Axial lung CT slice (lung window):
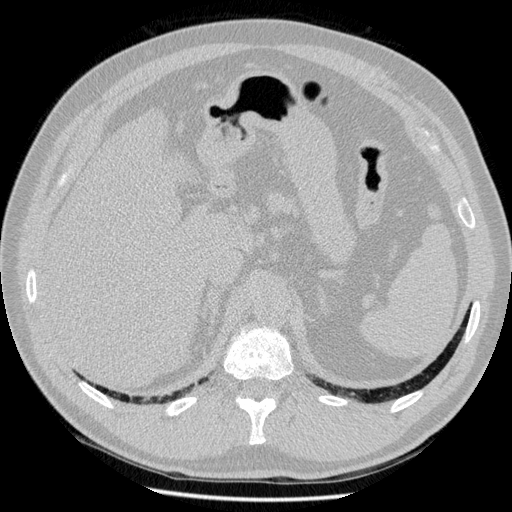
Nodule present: no